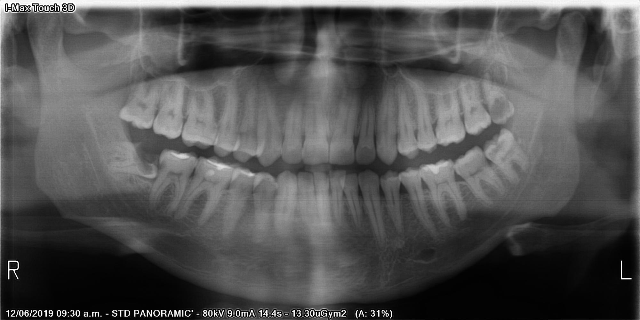
adult